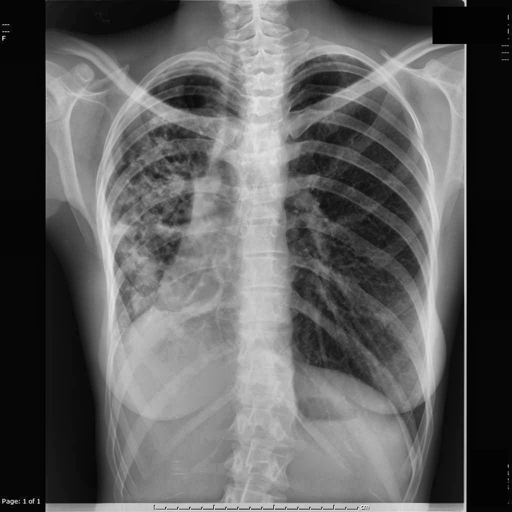
Finding: TUBERCULOSIS